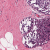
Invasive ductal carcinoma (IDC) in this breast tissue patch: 0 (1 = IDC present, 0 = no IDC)